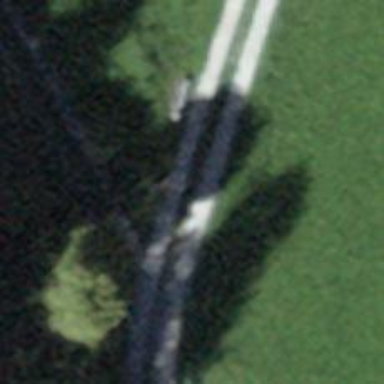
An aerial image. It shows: Bench for seating.